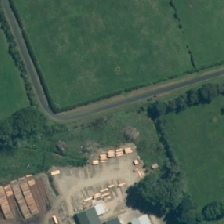
Land cover: low_producing_grassland